Question: I need perform a join where:
1. I am only interested in pulling all person ID's where one of the IDs contains the value 'N'
2. Then I need to perform a join that will return the name of the IDs

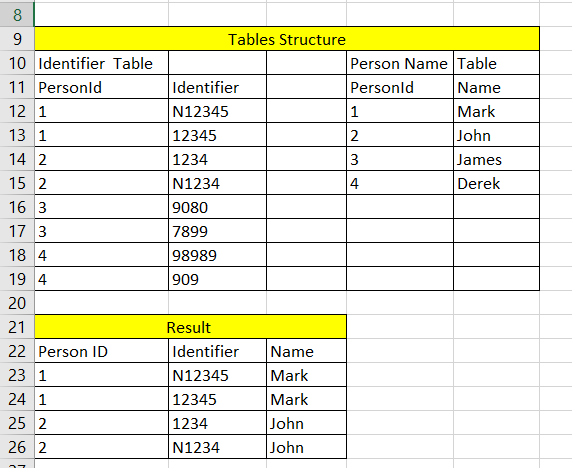
Answer: Hope it will helps
'''
Select per.personId,per.name ,idn.identifier from
person per inner join idetifier idn on (idn.personId = per.personId and
idn.identifier like '%N%')
'''